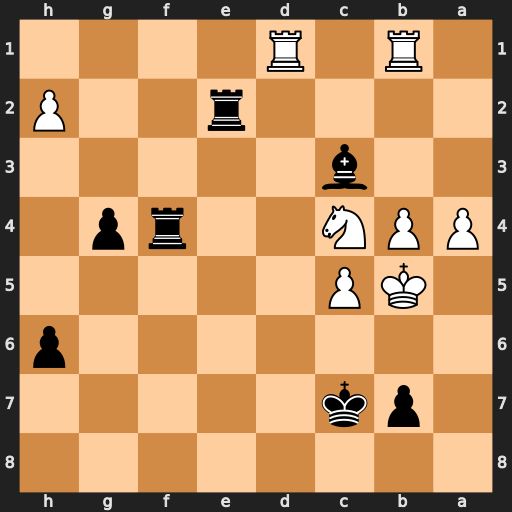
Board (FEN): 8/1pk5/7p/1KP5/PPN2rp1/2b5/4r2P/1R1R4
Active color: b
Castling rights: -
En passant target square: -
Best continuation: Ree4 Rf1 Rxc4 Rxf4 Rxf4